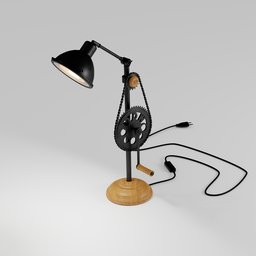
Label: lighting